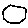
Label: hexagon